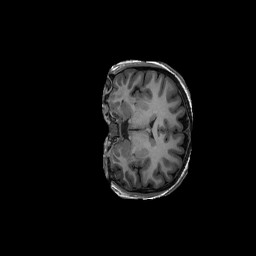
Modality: T1w
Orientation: coronal
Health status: ill
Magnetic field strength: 3 T